Question: Hi I am having a hard time combining two records (from a single table) on a single query. The idea is, DATE_FIELD column is a date type and ColA is an integer data type.
To further illustrate my inquiry, I have attached an image below

1.) Is the raw table.
2.) Is the desired output.
P.S. The filter for DATE_FIELD is not a simple "WHERE DATE_FIELD IN" clause.
For example, I wanted to get the DATE_FIELD=12/30/2013. Then I need to get the Previous Sept DATE_FIELD also, which is 9/30/2013 programatically by using this query that I got from the web:
'''
CASE
WHEN MONTH(DATE_FIELD) < 10
THEN
(cast(CAST((DATE_FIELD) - 1) as char(4)) + RIGHT('00' + LTRIM(09),2) + RIGHT('00' + LTRIM(30),2) AS Date))
ELSE
( cast(CAST((YEAR(DATE_FIELD)) as char(4)) + RIGHT('00' + LTRIM(09),2) + RIGHT('00' + LTRIM(30),2) AS Date))
END
'''
Here is my current sql script (which cannot get the ColA equivalent for Previous Sept filter:
'''
SELECT DATE_FIELD, ColA,
CASE
WHEN MONTH(DATE_FIELD) < 10
THEN
(cast(CAST((YEAR(DATE_FIELD) - 1) as char(4)) + RIGHT('00' + LTRIM(09),2) + RIGHT('00' + LTRIM(30),2) AS Date))
ELSE
( cast(CAST((YEAR(DATE_FIELD)) as char(4)) + RIGHT('00' + LTRIM(09),2) + RIGHT('00' + LTRIM(30),2) AS Date))
END AS PREVIOUS,
(
SELECT ColA
FROM TABLE_A
WHERE DATE_FIELD =
CASE
WHEN MONTH(DATE_FIELD) < 10
THEN
(cast(CAST((YEAR(DATE_FIELD) - 1) as char(4)) + RIGHT('00' + LTRIM(09),2) + RIGHT('00' + LTRIM(30),2) AS Date))
ELSE
( cast(CAST((YEAR(DATE_FIELD)) as char(4)) + RIGHT('00' + LTRIM(09),2) + RIGHT('00' + LTRIM(30),2) AS Date))
END
) AS PYE_colA
FROM TABLE_A
WHERE DATE_FIELD = '12/30/2013'
'''
Thanks!
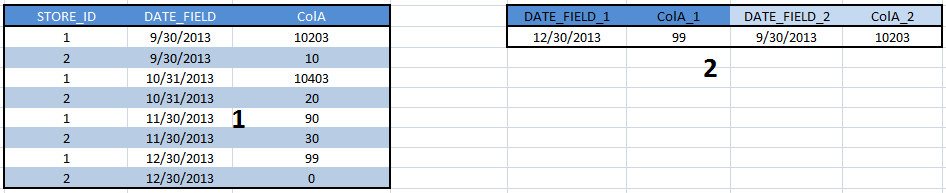
Answer: Do a cross join with the same table and use your CASE structure only in the where clause:
'''
SELECT a.DATE_FIELD AS DATE_FIELD_1,
a.ColA AS ColA_1,
b.DATE_FIELD AS DATE_FIELD_2,
b.ColA AS ColA_2
FROM TABLE_A a
CROSS JOIN TABLE_A b
WHERE DATE_FIELD_1 = 'your date'
AND DATE_FIELD_2 = (
CASE
WHEN MONTH(DATE_FIELD_1) < 10
THEN
(cast(CAST((YEAR(DATE_FIELD_1) - 1) as char(4)) + RIGHT('00' + LTRIM(09),2) + RIGHT('00' + LTRIM(30),2) AS Date))
ELSE
( cast(CAST((YEAR(DATE_FIELD_1)) as char(4)) + RIGHT('00' + LTRIM(09),2) + RIGHT('00' + LTRIM(30),2) AS Date))
END)
;
'''
Another possibility based on Thorsten Kettners remarks:
'''
SELECT a.DATE_FIELD AS DATE_FIELD_1,
a.ColA AS ColA_1,
b.DATE_FIELD AS DATE_FIELD_2,
b.ColA AS ColA_2
FROM TABLE_A a
INNER JOIN TABLE_A b
ON b.DATE_FIELD = (
CASE
WHEN MONTH(a.DATE_FIELD) < 10
THEN
(cast(CAST((YEAR(a.DATE_FIELD) - 1) as char(4)) + RIGHT('00' + LTRIM(09),2) + RIGHT('00' + LTRIM(30),2) AS Date))
ELSE
( cast(CAST((YEAR(a.DATE_FIELD)) as char(4)) + RIGHT('00' + LTRIM(09),2) + RIGHT('00' + LTRIM(30),2) AS Date))
END)
WHERE a.DATE_FIELD = 'your date'
;
'''